Interaction volume radius: 10 \u00c5
Interaction volume height: 10 \u00c5
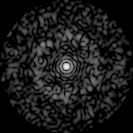
Disorder parameter: 0.8558